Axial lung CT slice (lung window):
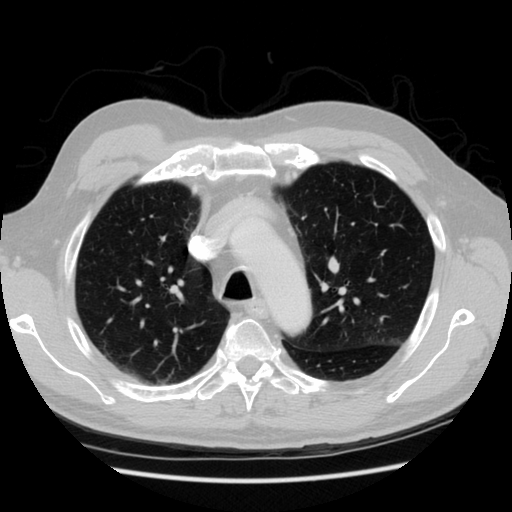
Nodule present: no